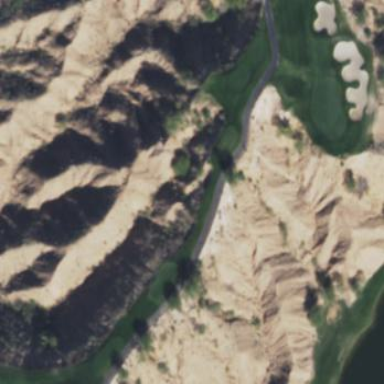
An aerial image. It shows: Rough grassy area used for golf.